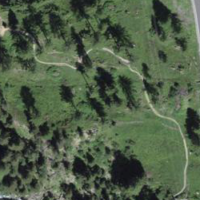
EUNIS habitat code: 26
Species observed at this site:
Eristalis tenax
Pimpinella major
Bombus mesomelas
Volucella pellucens
Parnassia palustris
Boloria titania
Stenurella melanura